Question: My situation is the following:

The 'Day' column is 1 to 365, and each day is repeated 24 times (for the 24 hours). Each day and hour together have a Degree value, represented by the B column. I need to multiple the B column with the E column everytime A column matches D (eg. B2*E2, B3*E2, B4*E2, B7*E3).
How can I do that? I'm really confused here.
Thank you
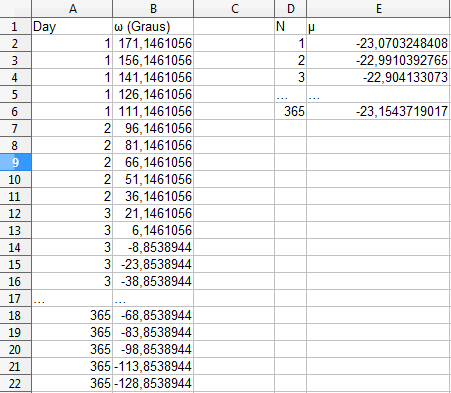
Answer: Using your shown example, in cell C2 and copied down:
'=B2*VLOOKUP(A2,$D$2:$E$366,2,FALSE)'